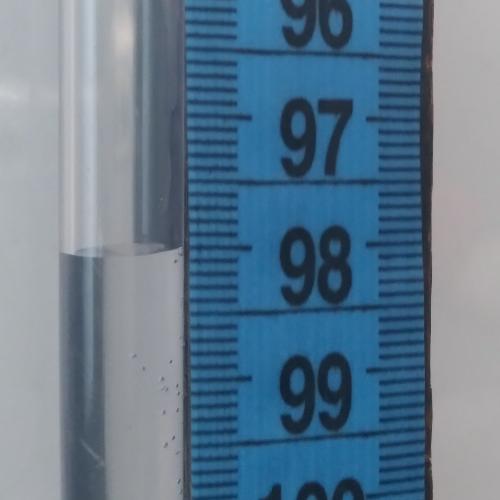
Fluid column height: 98.0 cm